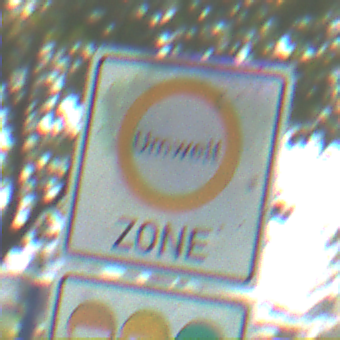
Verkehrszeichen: BeginnUmweltzone
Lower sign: FreistellungVomVerkehrsverbot1
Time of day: MorningAfternoon
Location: Outdoor (Suburban)
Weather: PartlyCloudy
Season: NotSpecified
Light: Natural